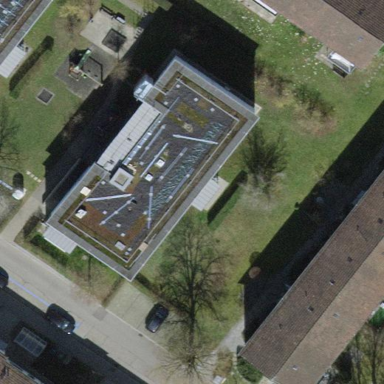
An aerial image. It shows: Flat-roofed apartment building.